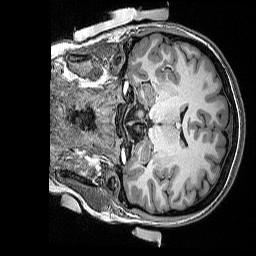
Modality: T1w
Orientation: coronal